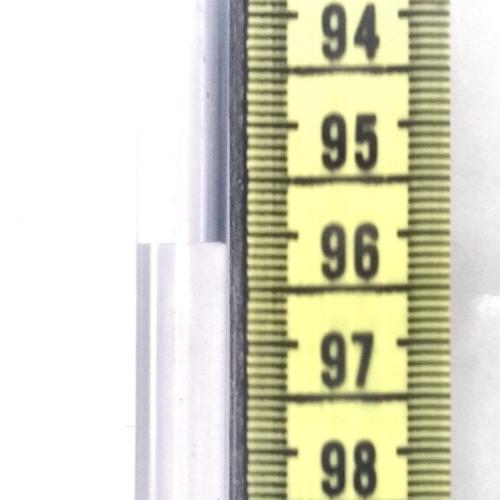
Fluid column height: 96.1 cm